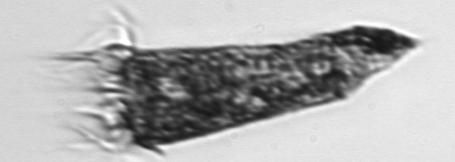
Label: Strombidium_conicum